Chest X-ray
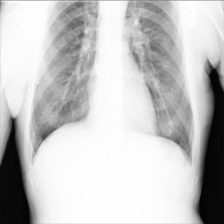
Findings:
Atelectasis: negative
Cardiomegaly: negative
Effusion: positive
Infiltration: negative
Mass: negative
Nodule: negative
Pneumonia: negative
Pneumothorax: negative
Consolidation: negative
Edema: negative
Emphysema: negative
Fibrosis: negative
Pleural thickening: negative
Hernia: negative